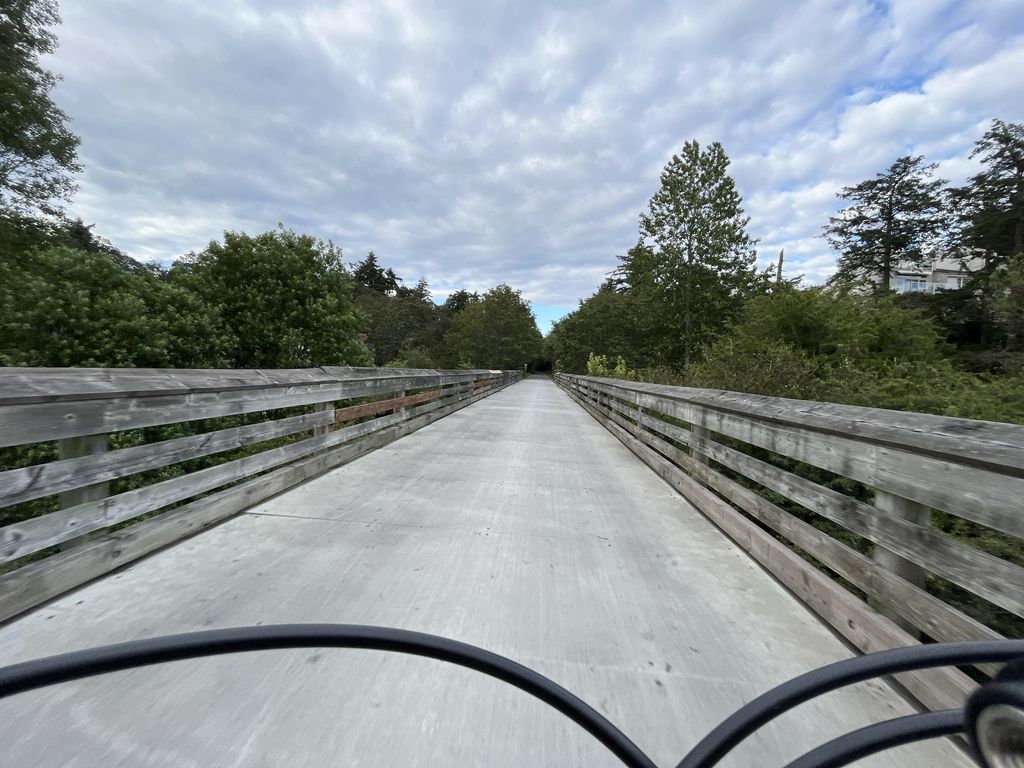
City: victoria